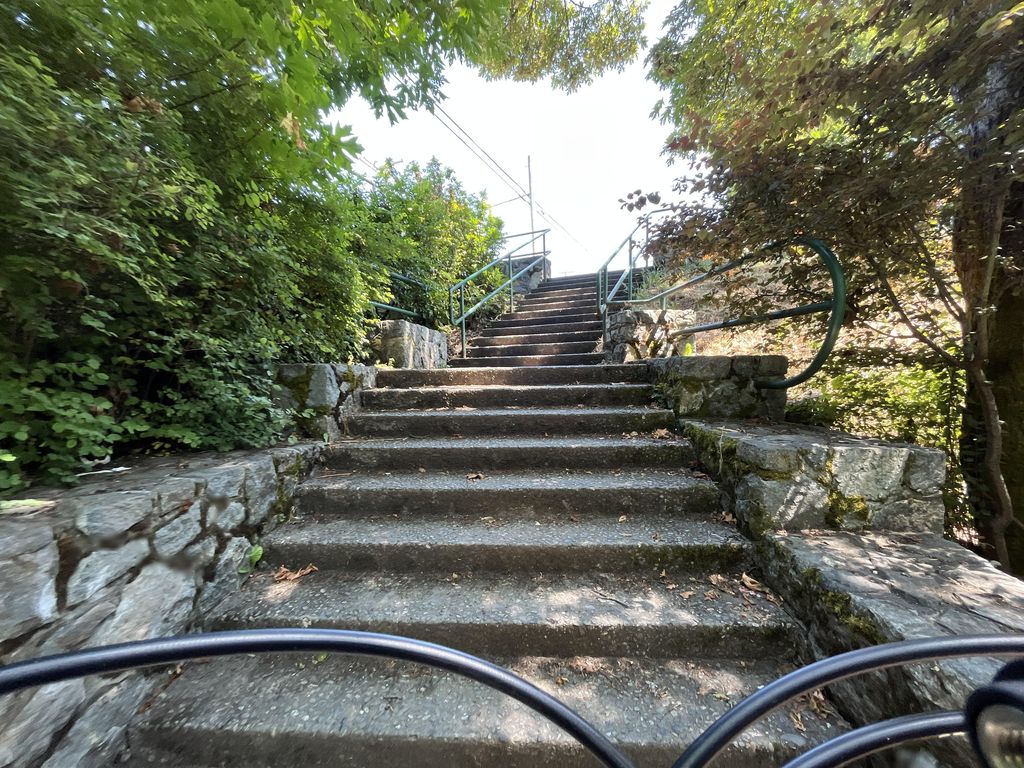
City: victoria